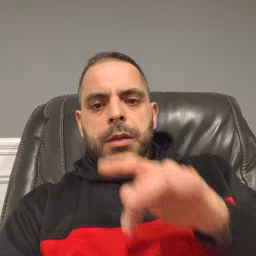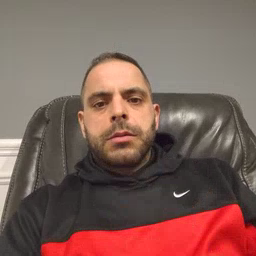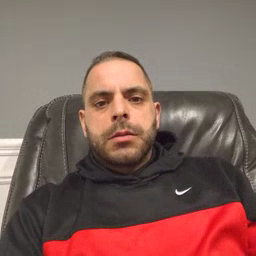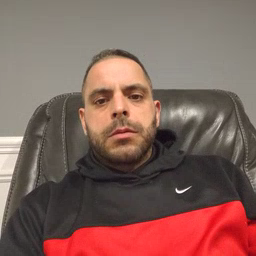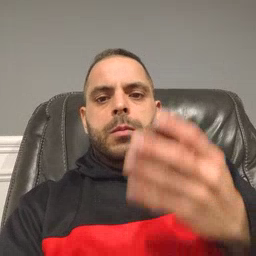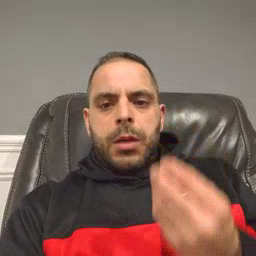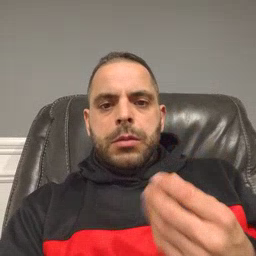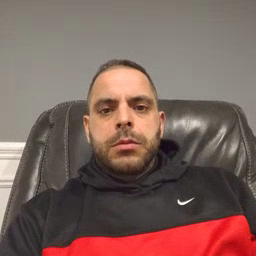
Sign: wet